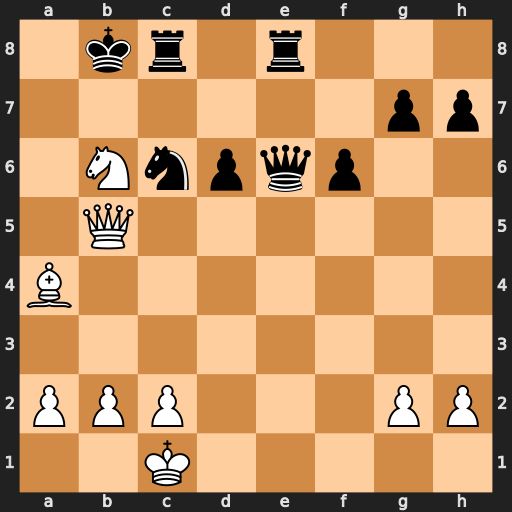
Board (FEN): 1kr1r3/6pp/1Nnpqp2/1Q6/B7/8/PPP3PP/2K5
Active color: w
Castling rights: -
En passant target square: -
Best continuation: Nxc8+ Kxc8 Qxc6+